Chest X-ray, PA view. Patient: 70 years old, sex M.
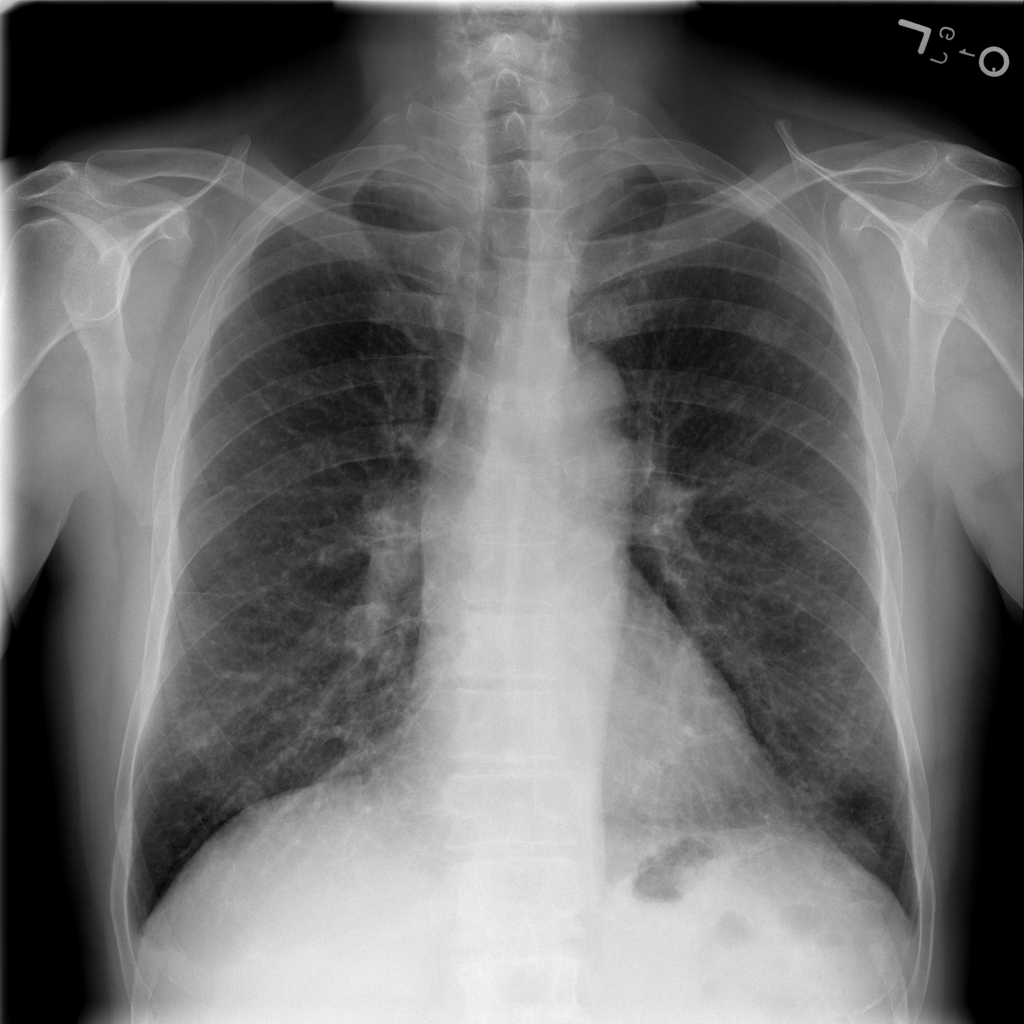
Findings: No Finding